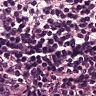
Metastatic tissue present: no